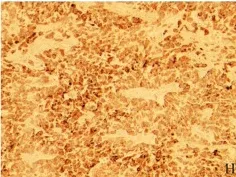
Pathological findings. HE staining suggested tumor cell showed nest-like and cord-like distributions, neoplastic cells with polygonal shape, abundant and acidophilic cytoplasm, mild-to-moderate nuclear atypia with massive necrosis, obvious nucleoli.
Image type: pathology (immunostaining)